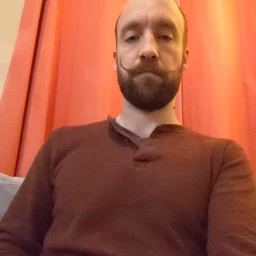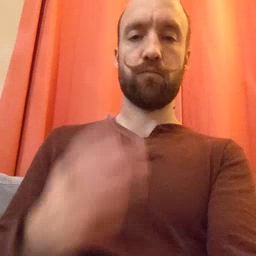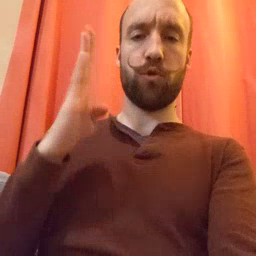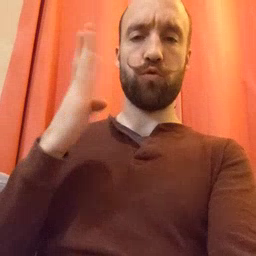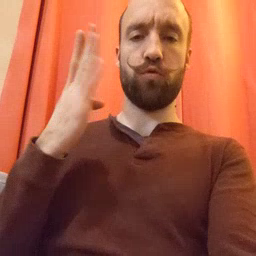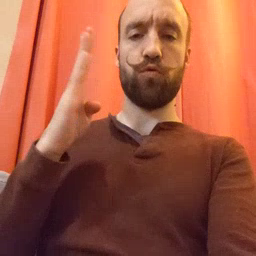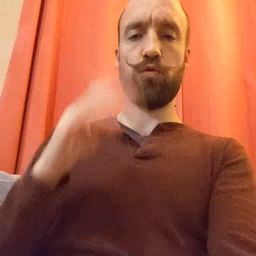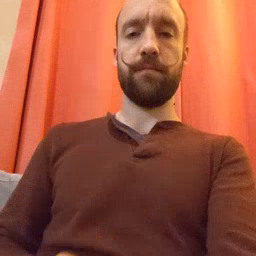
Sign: blue